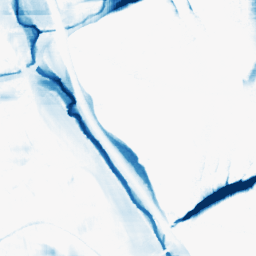
Category: morphological
Decomposition family: morphological_rect
Decomposition parameters: operation: closing
width: 50
height: 20
Upsampling method: sinc_hamming
Upsampling parameters: scale: 8
kernel_size: 16
Upsampling scale: 8